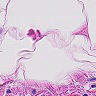
Metastatic tissue present: no